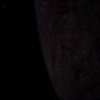
Label: space